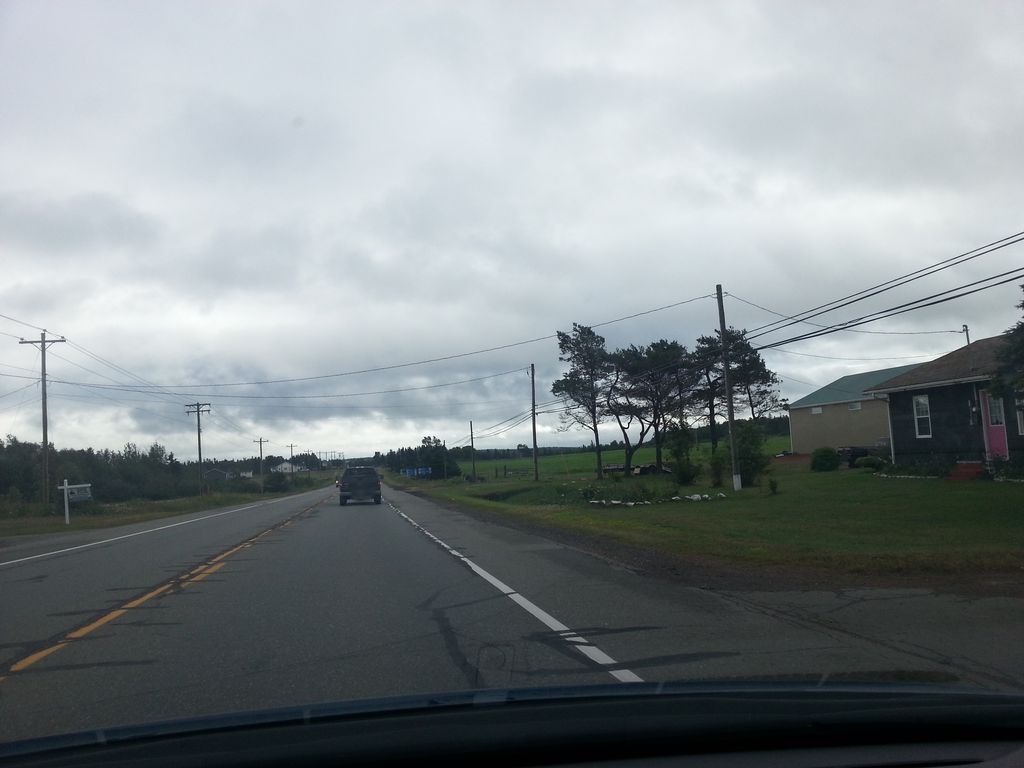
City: charlottetown